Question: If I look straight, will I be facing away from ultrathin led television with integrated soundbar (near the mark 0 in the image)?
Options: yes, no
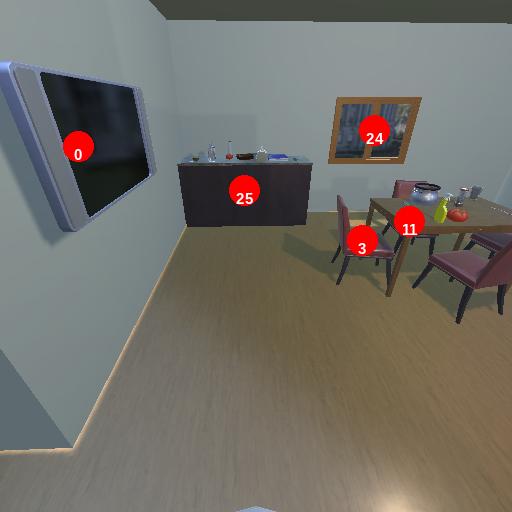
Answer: yes